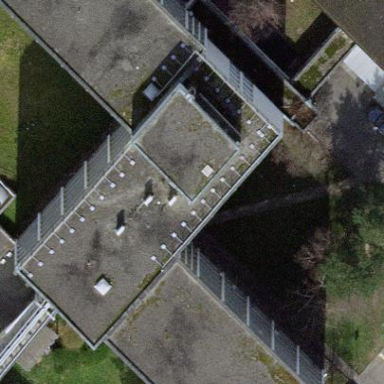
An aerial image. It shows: University building.